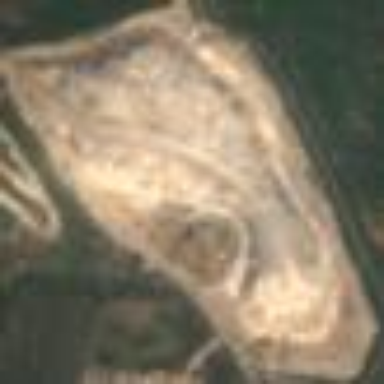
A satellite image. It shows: Spoil heap that is man-made.